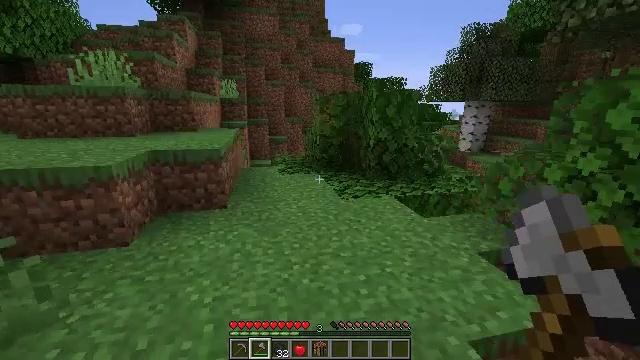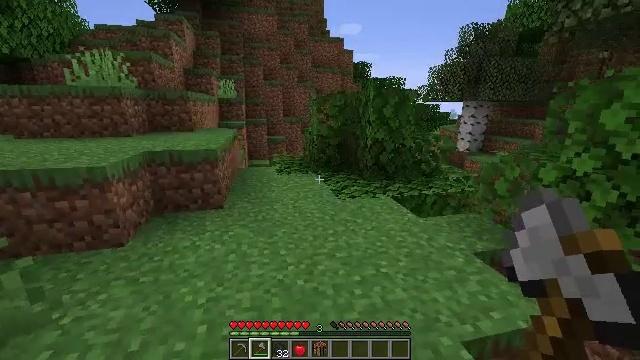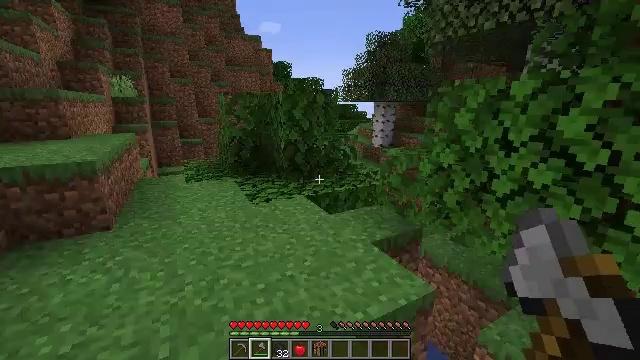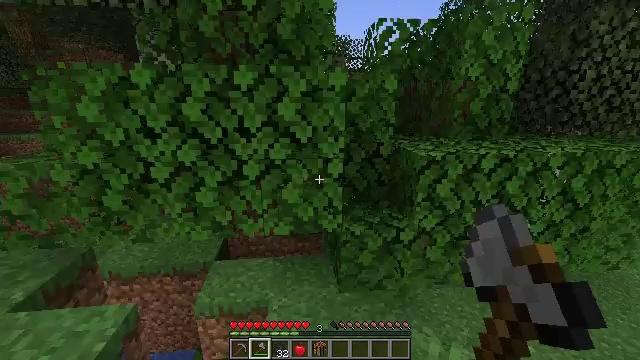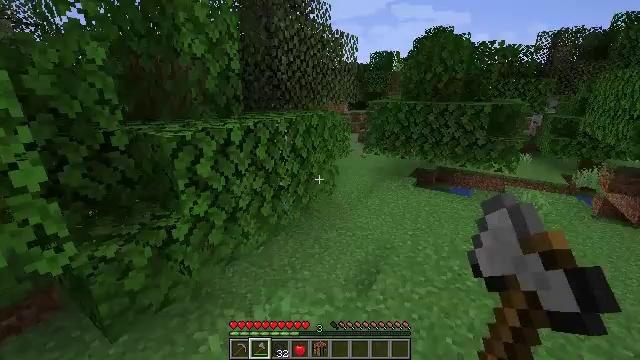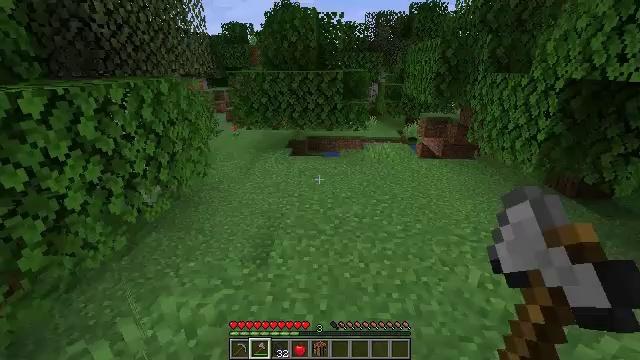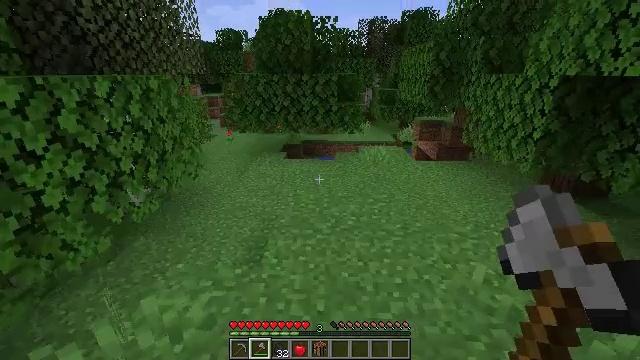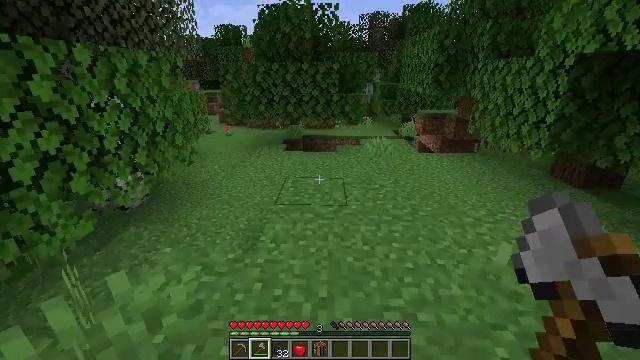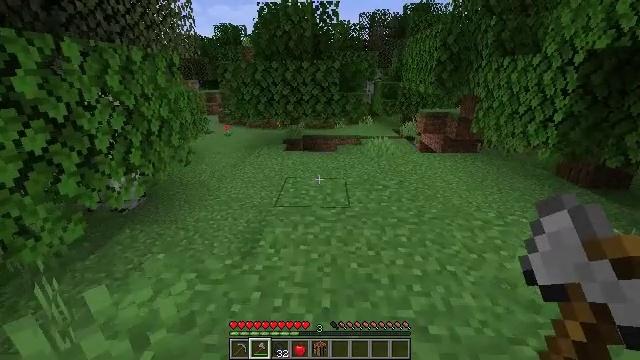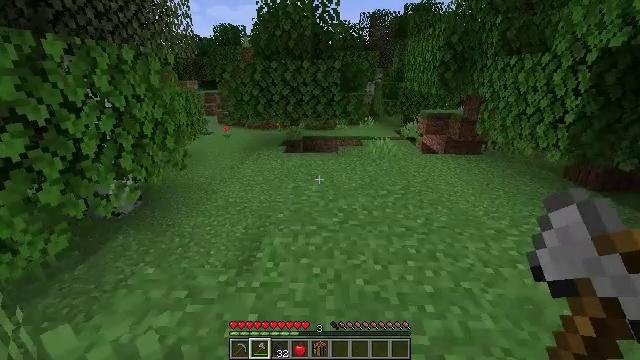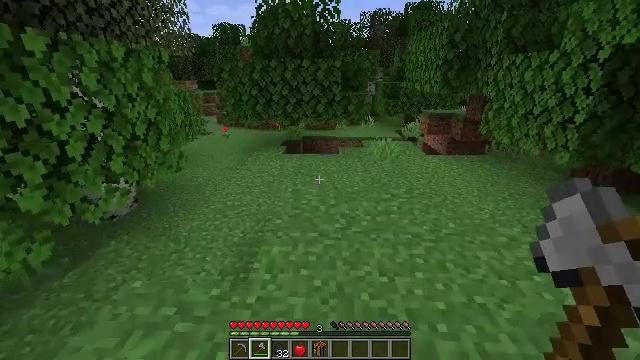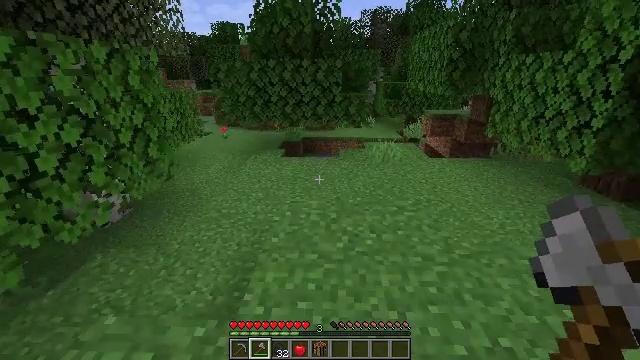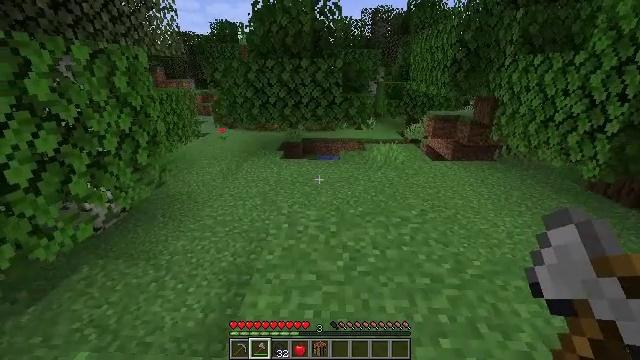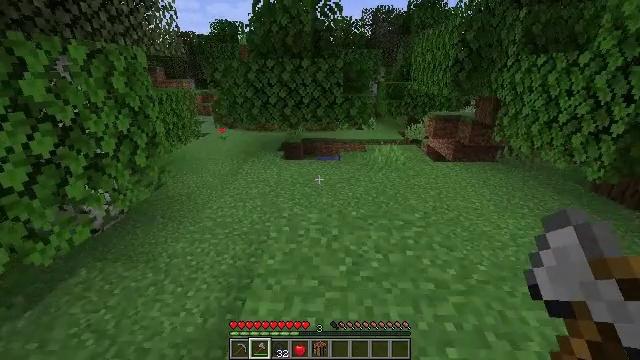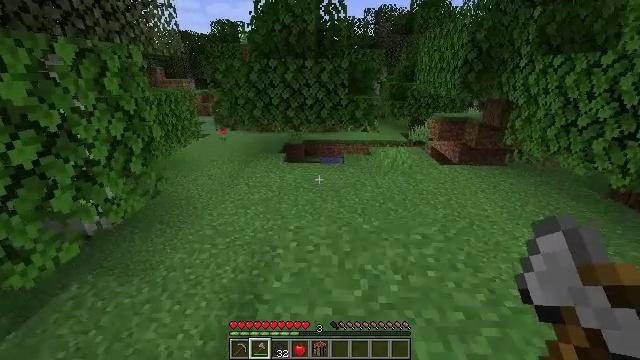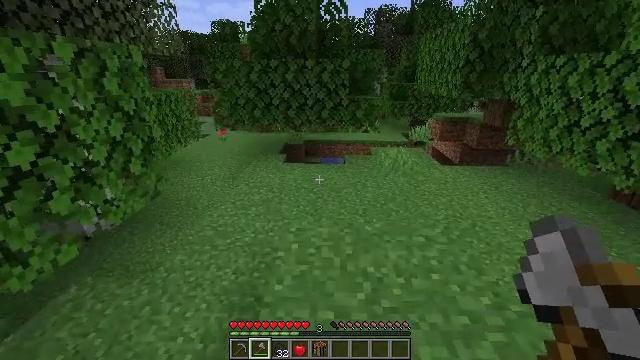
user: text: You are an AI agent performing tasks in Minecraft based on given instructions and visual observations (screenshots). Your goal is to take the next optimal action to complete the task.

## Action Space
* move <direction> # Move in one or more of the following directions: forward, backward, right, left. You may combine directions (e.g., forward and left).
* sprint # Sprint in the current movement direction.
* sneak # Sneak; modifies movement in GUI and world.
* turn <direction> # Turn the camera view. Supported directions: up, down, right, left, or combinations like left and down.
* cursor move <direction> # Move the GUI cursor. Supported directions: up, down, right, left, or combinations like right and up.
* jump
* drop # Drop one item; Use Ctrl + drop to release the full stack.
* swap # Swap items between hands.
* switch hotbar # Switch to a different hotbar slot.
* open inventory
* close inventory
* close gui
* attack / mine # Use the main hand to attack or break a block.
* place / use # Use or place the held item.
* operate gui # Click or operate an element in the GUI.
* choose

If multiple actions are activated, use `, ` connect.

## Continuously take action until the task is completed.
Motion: motion action
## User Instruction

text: Kill the salmon.
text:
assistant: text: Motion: move right
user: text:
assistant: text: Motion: move right, turn right
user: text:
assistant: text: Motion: move right, turn right and down
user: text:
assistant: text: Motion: move forward and move right, turn right and down
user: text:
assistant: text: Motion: move forward and move right, turn right and down
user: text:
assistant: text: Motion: move forward and move right, turn right and up
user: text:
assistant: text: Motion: move forward
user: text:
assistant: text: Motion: move forward
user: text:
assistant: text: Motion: move forward
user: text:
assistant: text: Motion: move forward
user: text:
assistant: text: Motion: move forward
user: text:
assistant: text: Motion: move forward
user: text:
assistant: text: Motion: move forward and move left
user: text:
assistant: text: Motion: move forward and move left
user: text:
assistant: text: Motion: move forward and move left
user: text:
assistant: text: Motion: move forward and move left
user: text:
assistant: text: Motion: move forward
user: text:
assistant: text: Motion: move forward
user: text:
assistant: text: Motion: move forward
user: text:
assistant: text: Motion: move forward
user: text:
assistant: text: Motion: move forward
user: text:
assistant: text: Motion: move forward
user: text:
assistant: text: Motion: move forward and move left
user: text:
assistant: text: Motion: move forward and move left
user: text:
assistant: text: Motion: move forward and move left
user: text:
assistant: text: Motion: move forward and move left
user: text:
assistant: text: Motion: move forward
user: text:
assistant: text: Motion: move forward
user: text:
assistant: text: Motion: move forward
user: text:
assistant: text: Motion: move forward, turn right